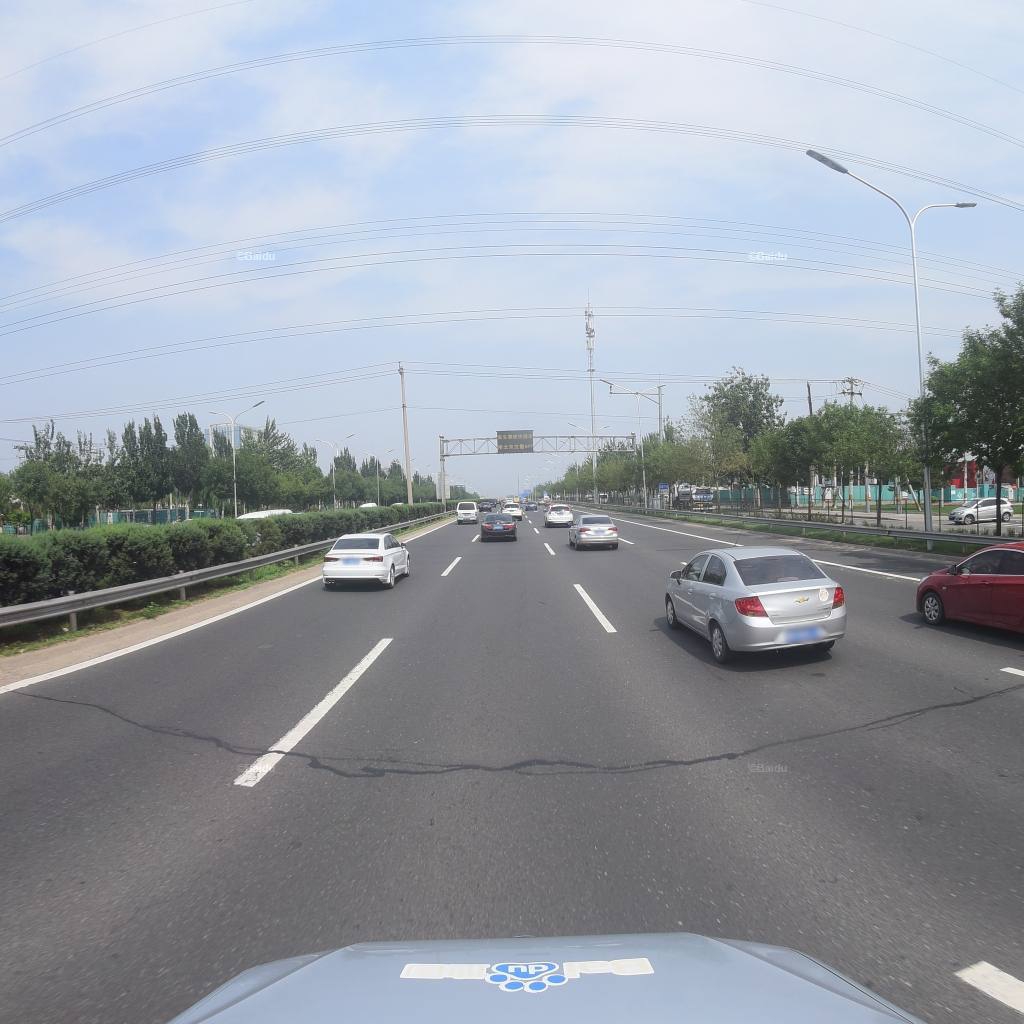
Region: Fengtai
Road damage annotations: transverse patch